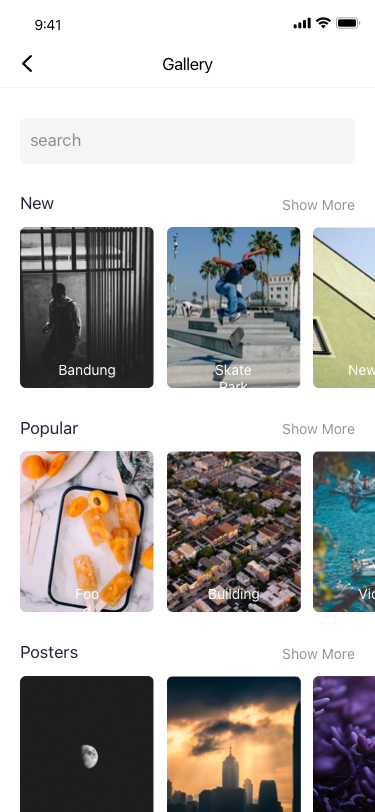
Text in this UI design:
search
Bandung
Skate Park
New York
New
Show More
Food
Building
Victoria
Popular
Show More
Old Bagan
Wan Chai
Emilio Martin
Posters
Show More
Gallery